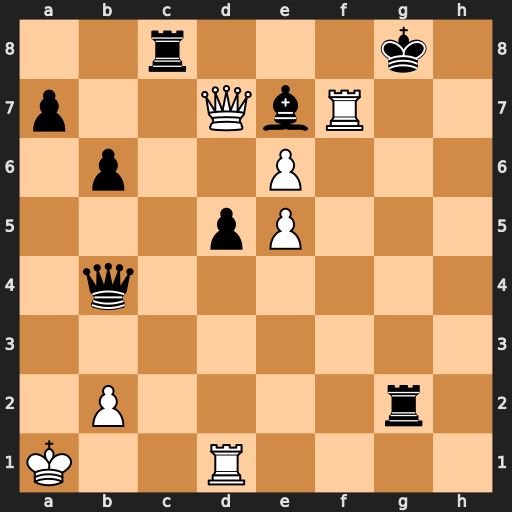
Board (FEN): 2r3k1/p2QbR2/1p2P3/3pP3/1q6/8/1P4r1/K2R4
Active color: w
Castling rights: -
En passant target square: -
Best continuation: Qxc8+ Bf8 Rxf8+